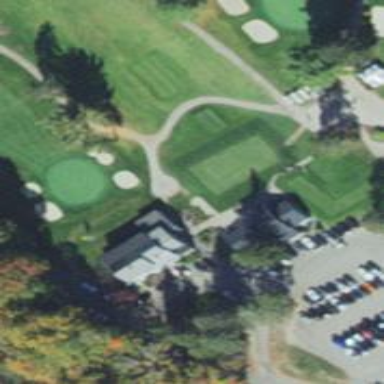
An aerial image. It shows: Well-maintained grade1 path in golf course.